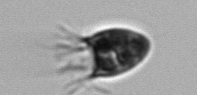
Label: Balanion